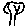
Label: tree